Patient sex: M
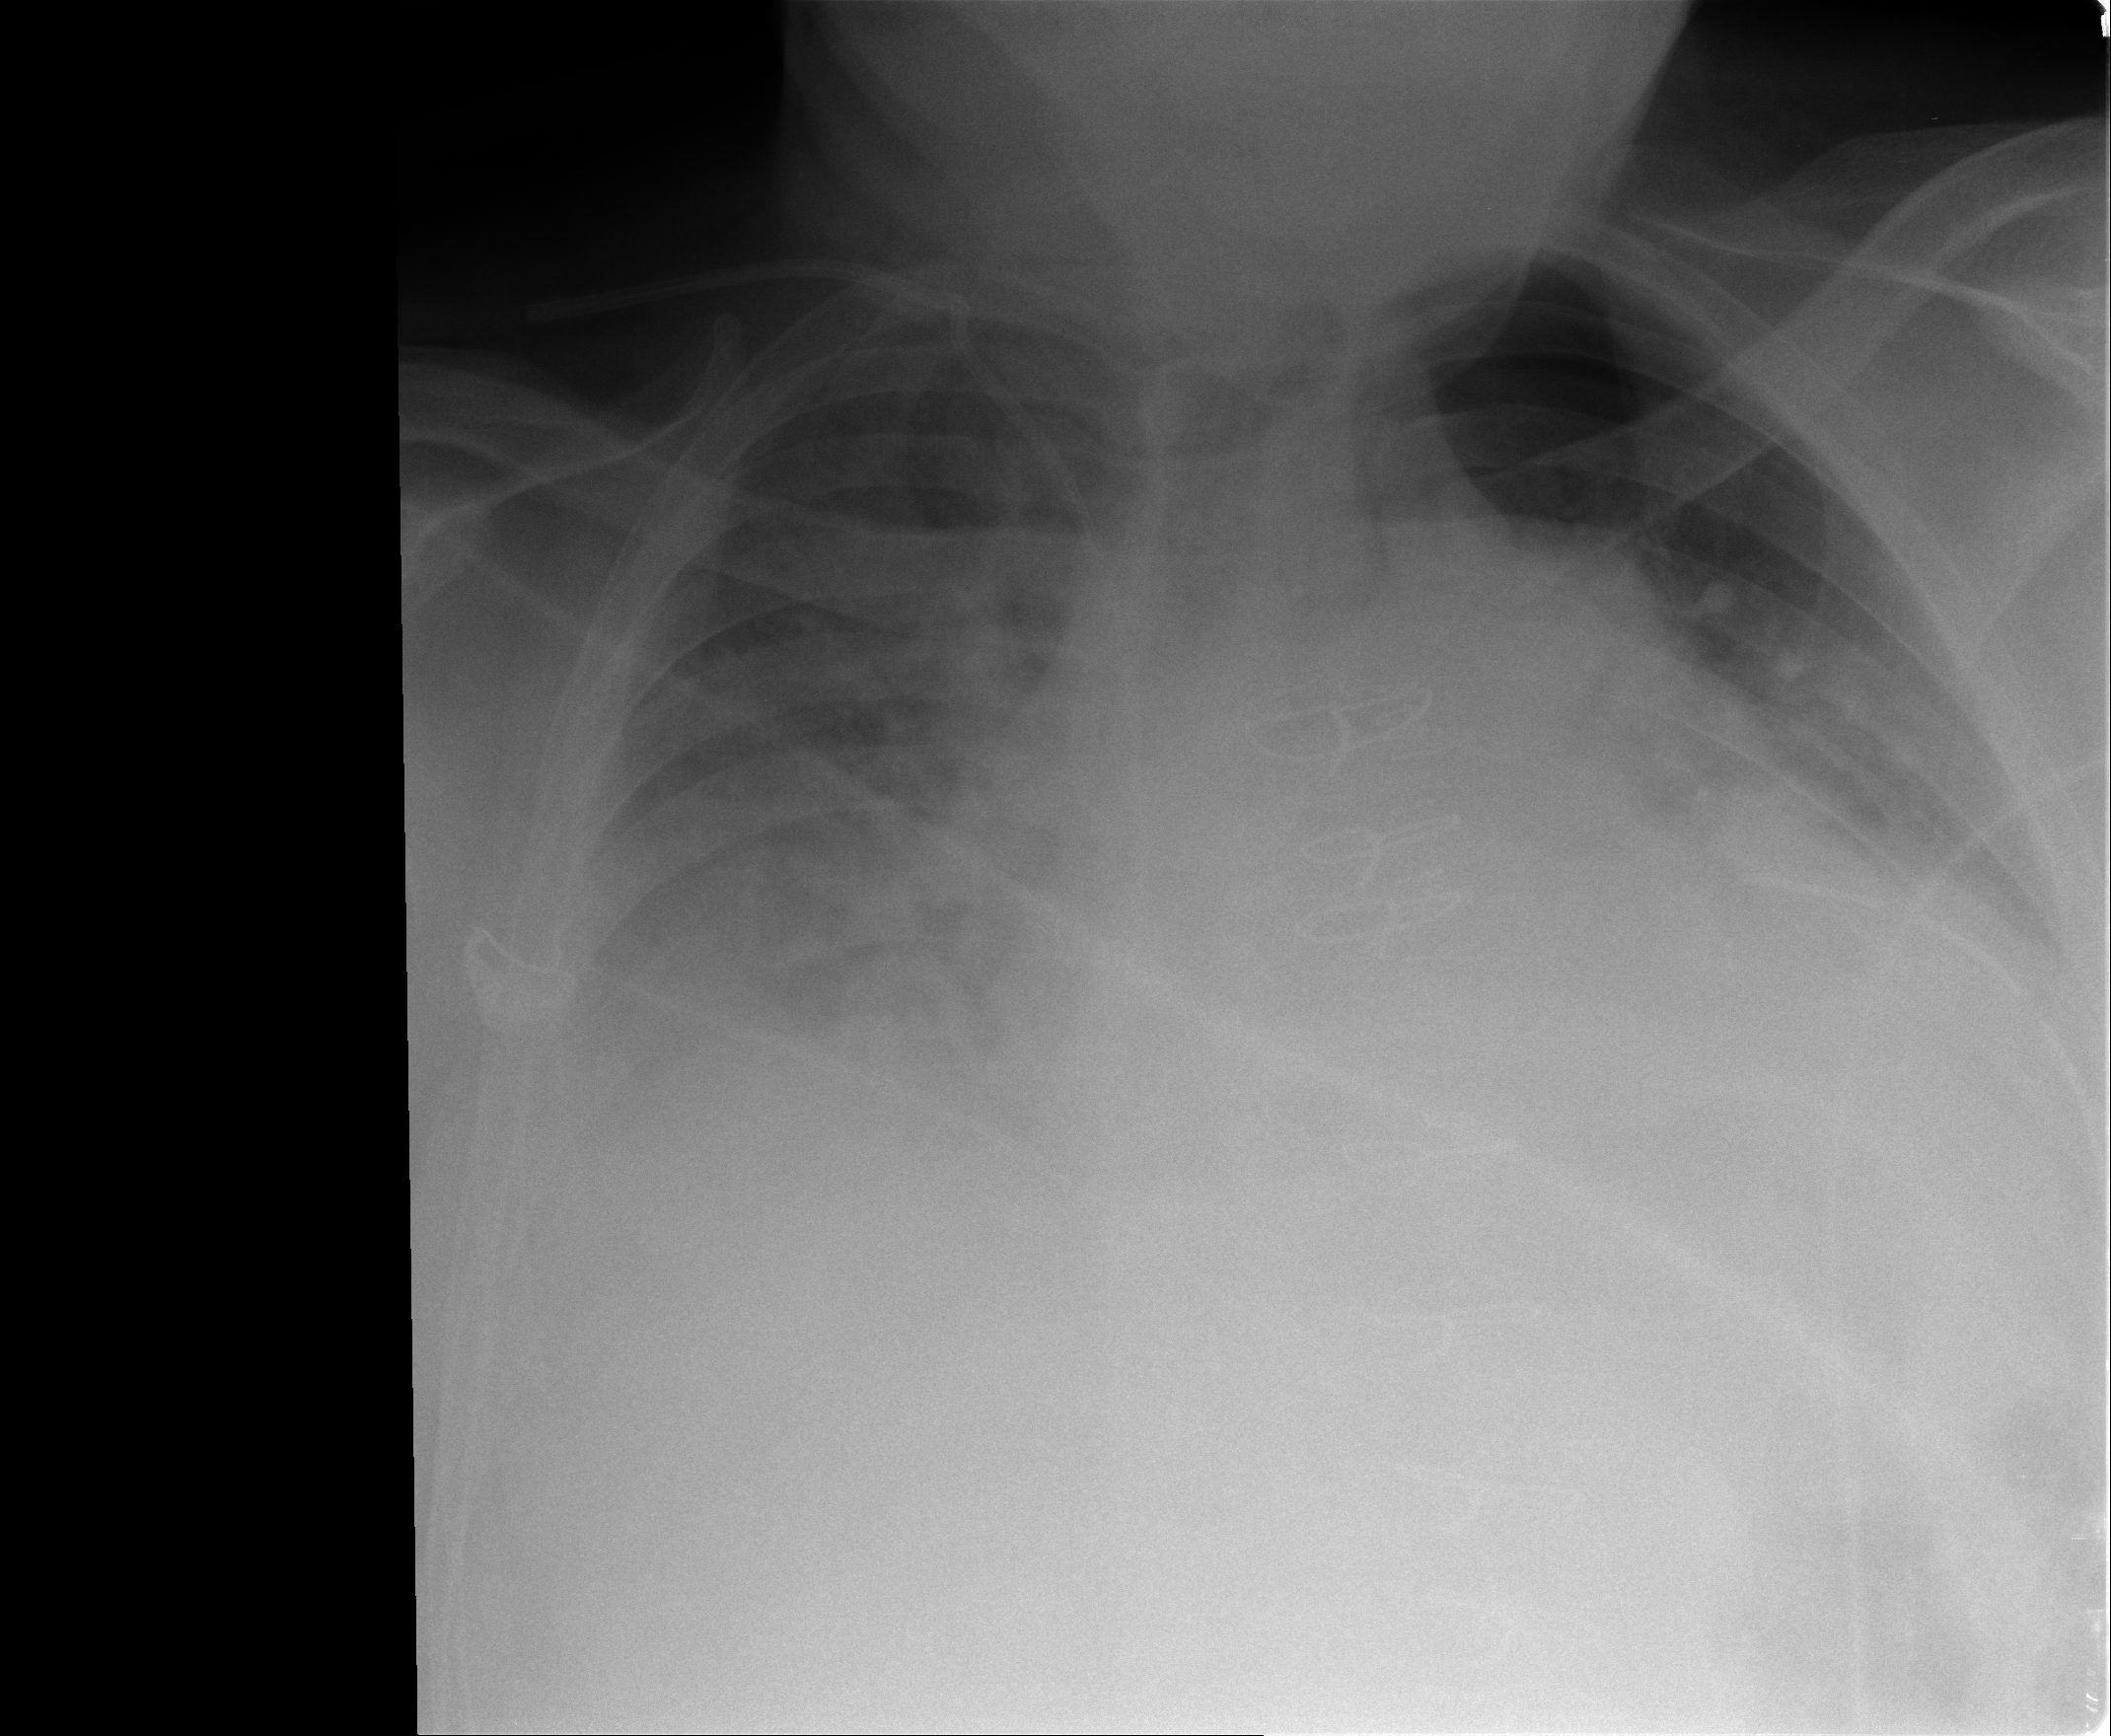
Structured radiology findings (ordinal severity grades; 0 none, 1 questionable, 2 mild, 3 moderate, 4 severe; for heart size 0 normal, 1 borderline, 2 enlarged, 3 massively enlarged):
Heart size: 3
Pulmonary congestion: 3
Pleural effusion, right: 2
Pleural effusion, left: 1
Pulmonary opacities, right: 2
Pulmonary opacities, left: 1
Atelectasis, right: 3
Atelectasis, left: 3